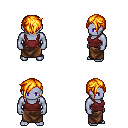
a pixel art fantasy rpg character, male body template, dark elf, purple skin, maroon pirate shirt, robe skirt, light blonde pixie cut hairstyle, four views (front, back, left, right), 2x2 character sprite sheet, small pixel art, hard edges, no anti-aliasing